Question: What is the result of this measurement?
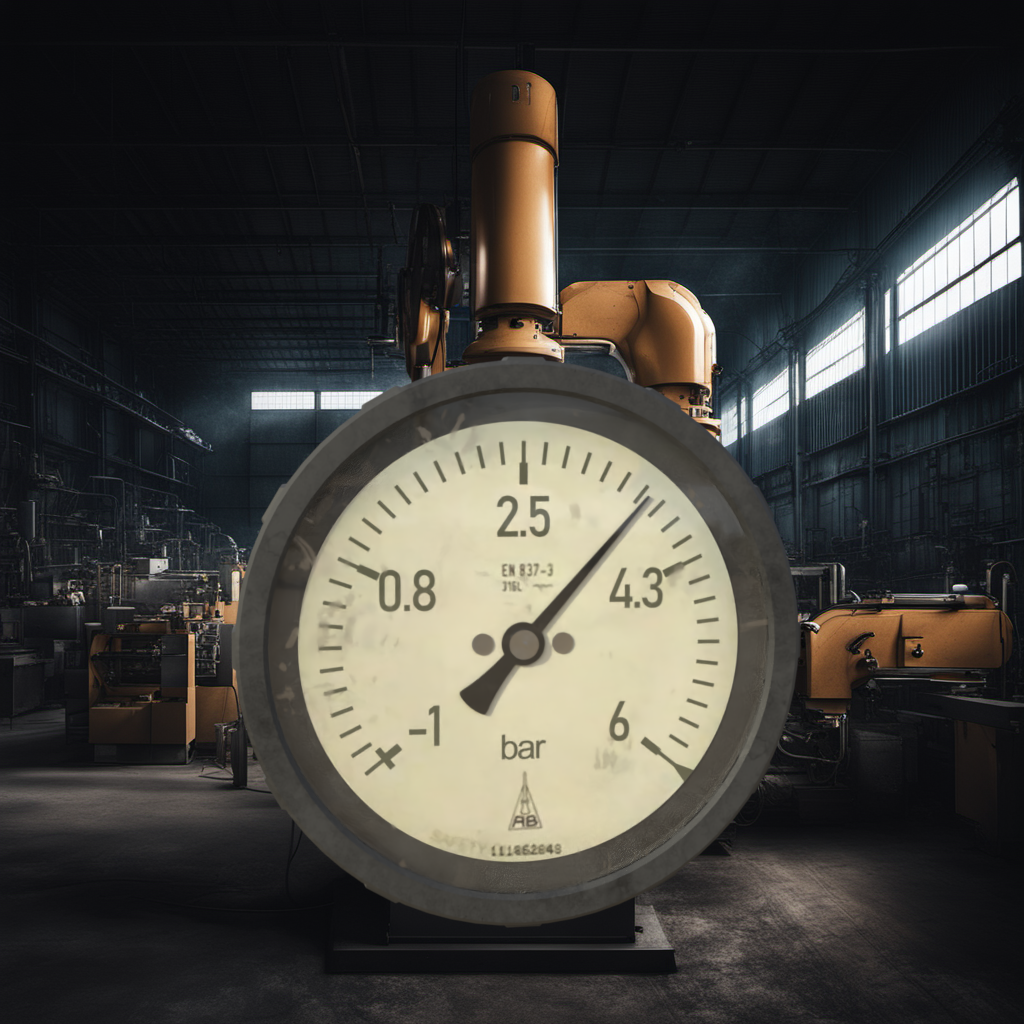
Answer: The result is 3.61
Question: What is the range of this measurement?
Answer: The range is from -1 to 6
Question: What is the minimum and maximum value of this measurement?
Answer: The minimum value is -1 and the maximum value is 6